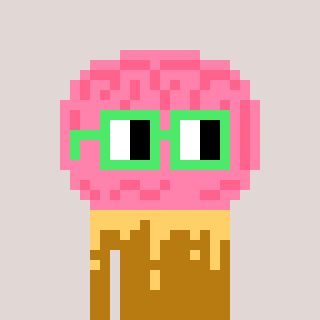
a pixel art character with square light green glasses, a brain-shaped head and a gold-colored body on a warm background